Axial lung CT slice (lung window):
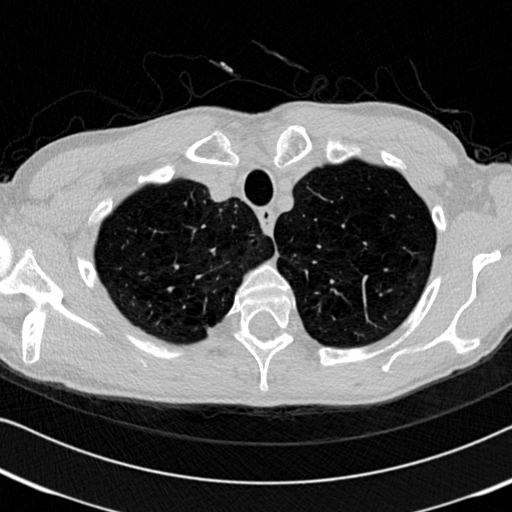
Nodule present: no